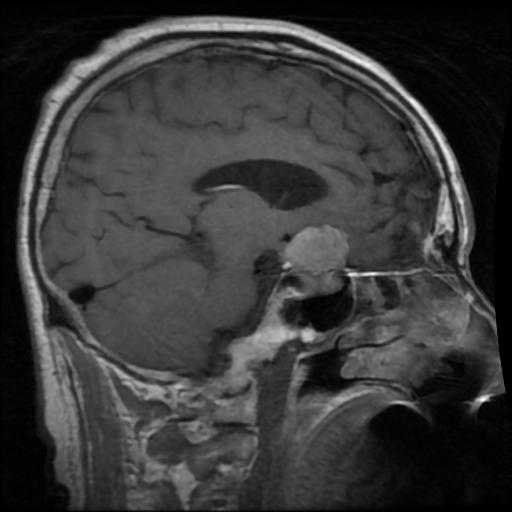
Label: pituitary